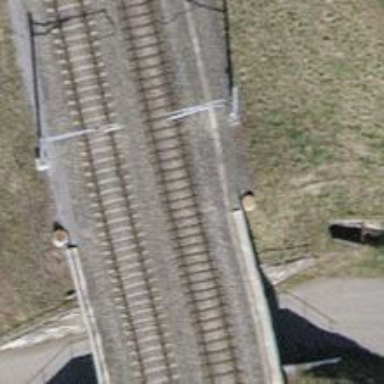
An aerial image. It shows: Solitary milestone along the railway.